【题型】选择题　【知识点】解析几何　【难度】easy
已知抛物线 $C: y^2 = 2px (p > 0)$ 的焦点为 $F$，$Q$ 为 $C$ 上一点，$M$ 为 $QF$ 的中点，则 $\angle MOF$ 的最大值为（ \quad ）

A. $\frac{\pi}{12}$ \qquad\qquad B. $\frac{\pi}{6}$ \qquad\qquad C. $\frac{\pi}{4}$ \qquad\qquad D. $\frac{\pi}{3}$
【解答】
【答案】 C

【分析】 不妨假设 $Q$ 在第一象限，设 $Q\left(\frac{y_0^2}{2p}, y_0\right) (y_0 > 0)$，可得 $M\left(\frac{y_0^2 + p^2}{4p}, \frac{y_0}{2}\right)$，由 $\tan\angle MOF = \frac{2py_0}{y_0^2 + p^2}$，结合基本不等式求解即可.

【详解】 根据对称性，不妨假设 $Q$ 在第一象限，设 $Q\left(\frac{y_0^2}{2p}, y_0\right) (y_0 > 0)$，由于 $F\left(\frac{p}{2}, 0\right)$，则 $M\left(\frac{\frac{y_0^2}{2p} + \frac{p}{2}}{2}, \frac{y_0}{2}\right)$，即 $M\left(\frac{y_0^2 + p^2}{4p}, \frac{y_0}{2}\right)$，

则 $\tan\angle MOF = \frac{\frac{y_0}{2}}{\frac{y_0^2 + p^2}{4p}} = \frac{2py_0}{y_0^2 + p^2}$，

由基本不等式可得：$y_0^2 + p^2 \ge 2py_0$，当且仅当 $p = y_0$ 时取等号；

所以 $\tan\angle MOF = \frac{2py_0}{y_0^2 + p^2} \le 1$，所以则 $\angle MOF$ 的最大值为 $\frac{\pi}{4}$.

故选：C
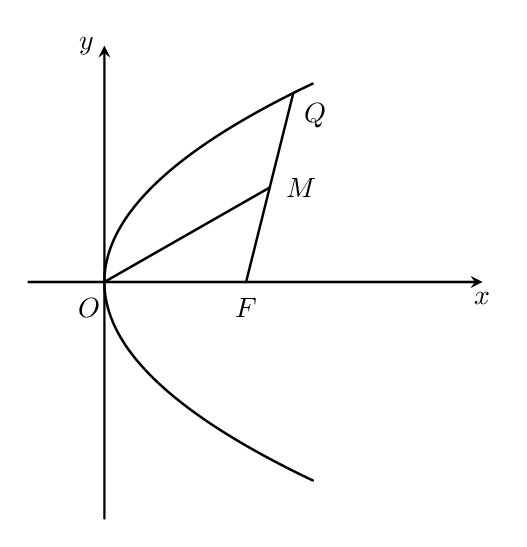